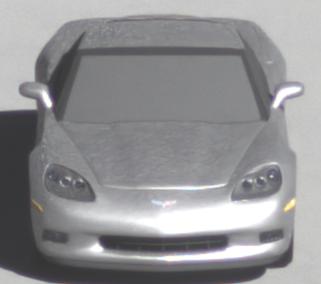
Make: Chevrolet
Model: Corvette Coupé
Detailed model: Corvette (C6) Coupé
Model produced from: 2005/02
Model produced until: 2008/03
Doors: 3
Color: white
Road condition: dry road
Daytime: morning or afternoon
Contrast: high contrast